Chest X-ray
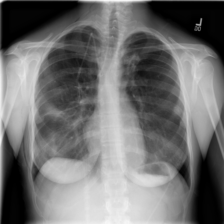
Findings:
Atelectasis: negative
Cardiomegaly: negative
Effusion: negative
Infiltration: negative
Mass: negative
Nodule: negative
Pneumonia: negative
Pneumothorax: positive
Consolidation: negative
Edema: negative
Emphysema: positive
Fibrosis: negative
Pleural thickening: negative
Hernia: negative